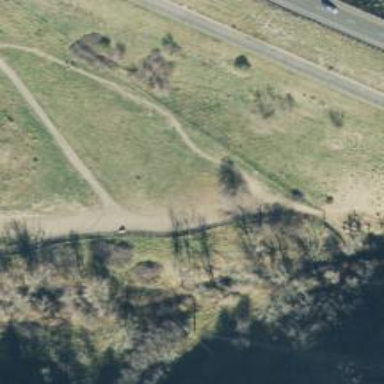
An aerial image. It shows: Excellent visible footway trail.